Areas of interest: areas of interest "Company"
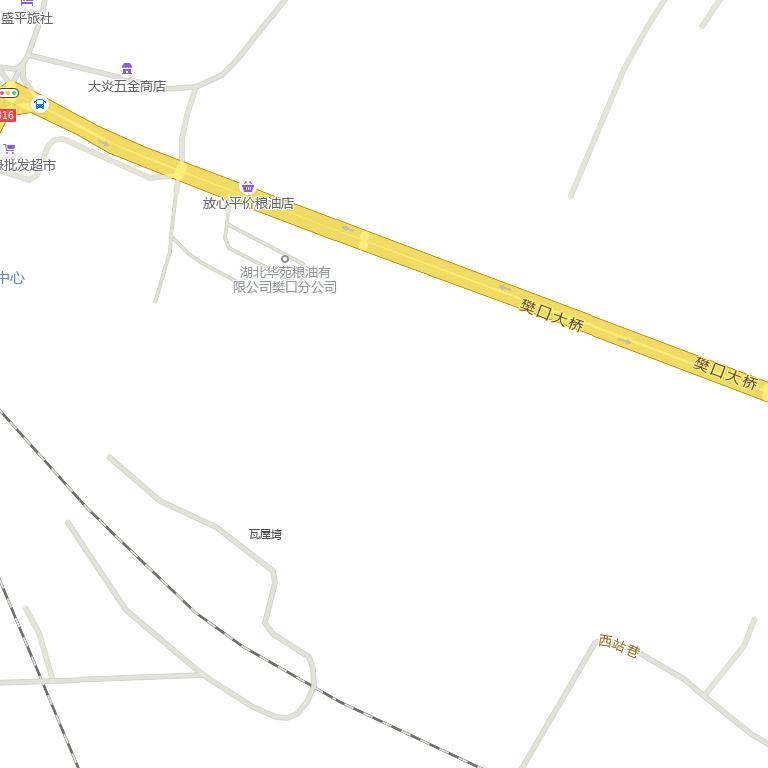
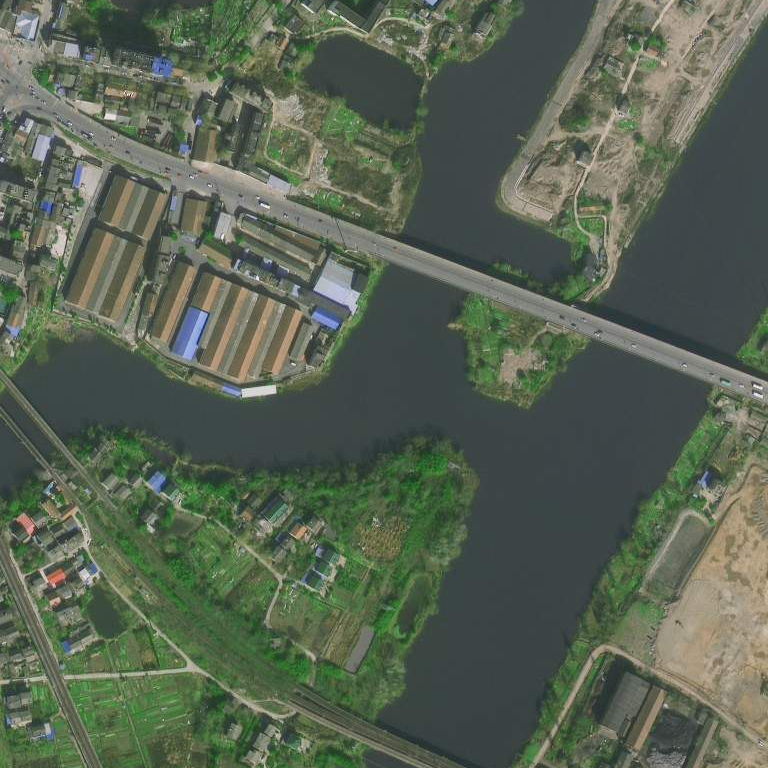